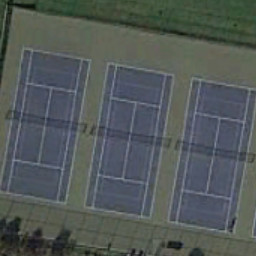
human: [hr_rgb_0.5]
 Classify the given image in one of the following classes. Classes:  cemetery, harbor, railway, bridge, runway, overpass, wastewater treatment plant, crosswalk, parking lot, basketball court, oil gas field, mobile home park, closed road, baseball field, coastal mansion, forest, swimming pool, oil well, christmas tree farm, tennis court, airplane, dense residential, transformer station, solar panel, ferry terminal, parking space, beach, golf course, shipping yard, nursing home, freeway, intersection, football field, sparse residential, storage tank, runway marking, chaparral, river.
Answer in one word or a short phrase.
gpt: tennis court